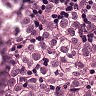
Metastatic tissue present: yes